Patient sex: M
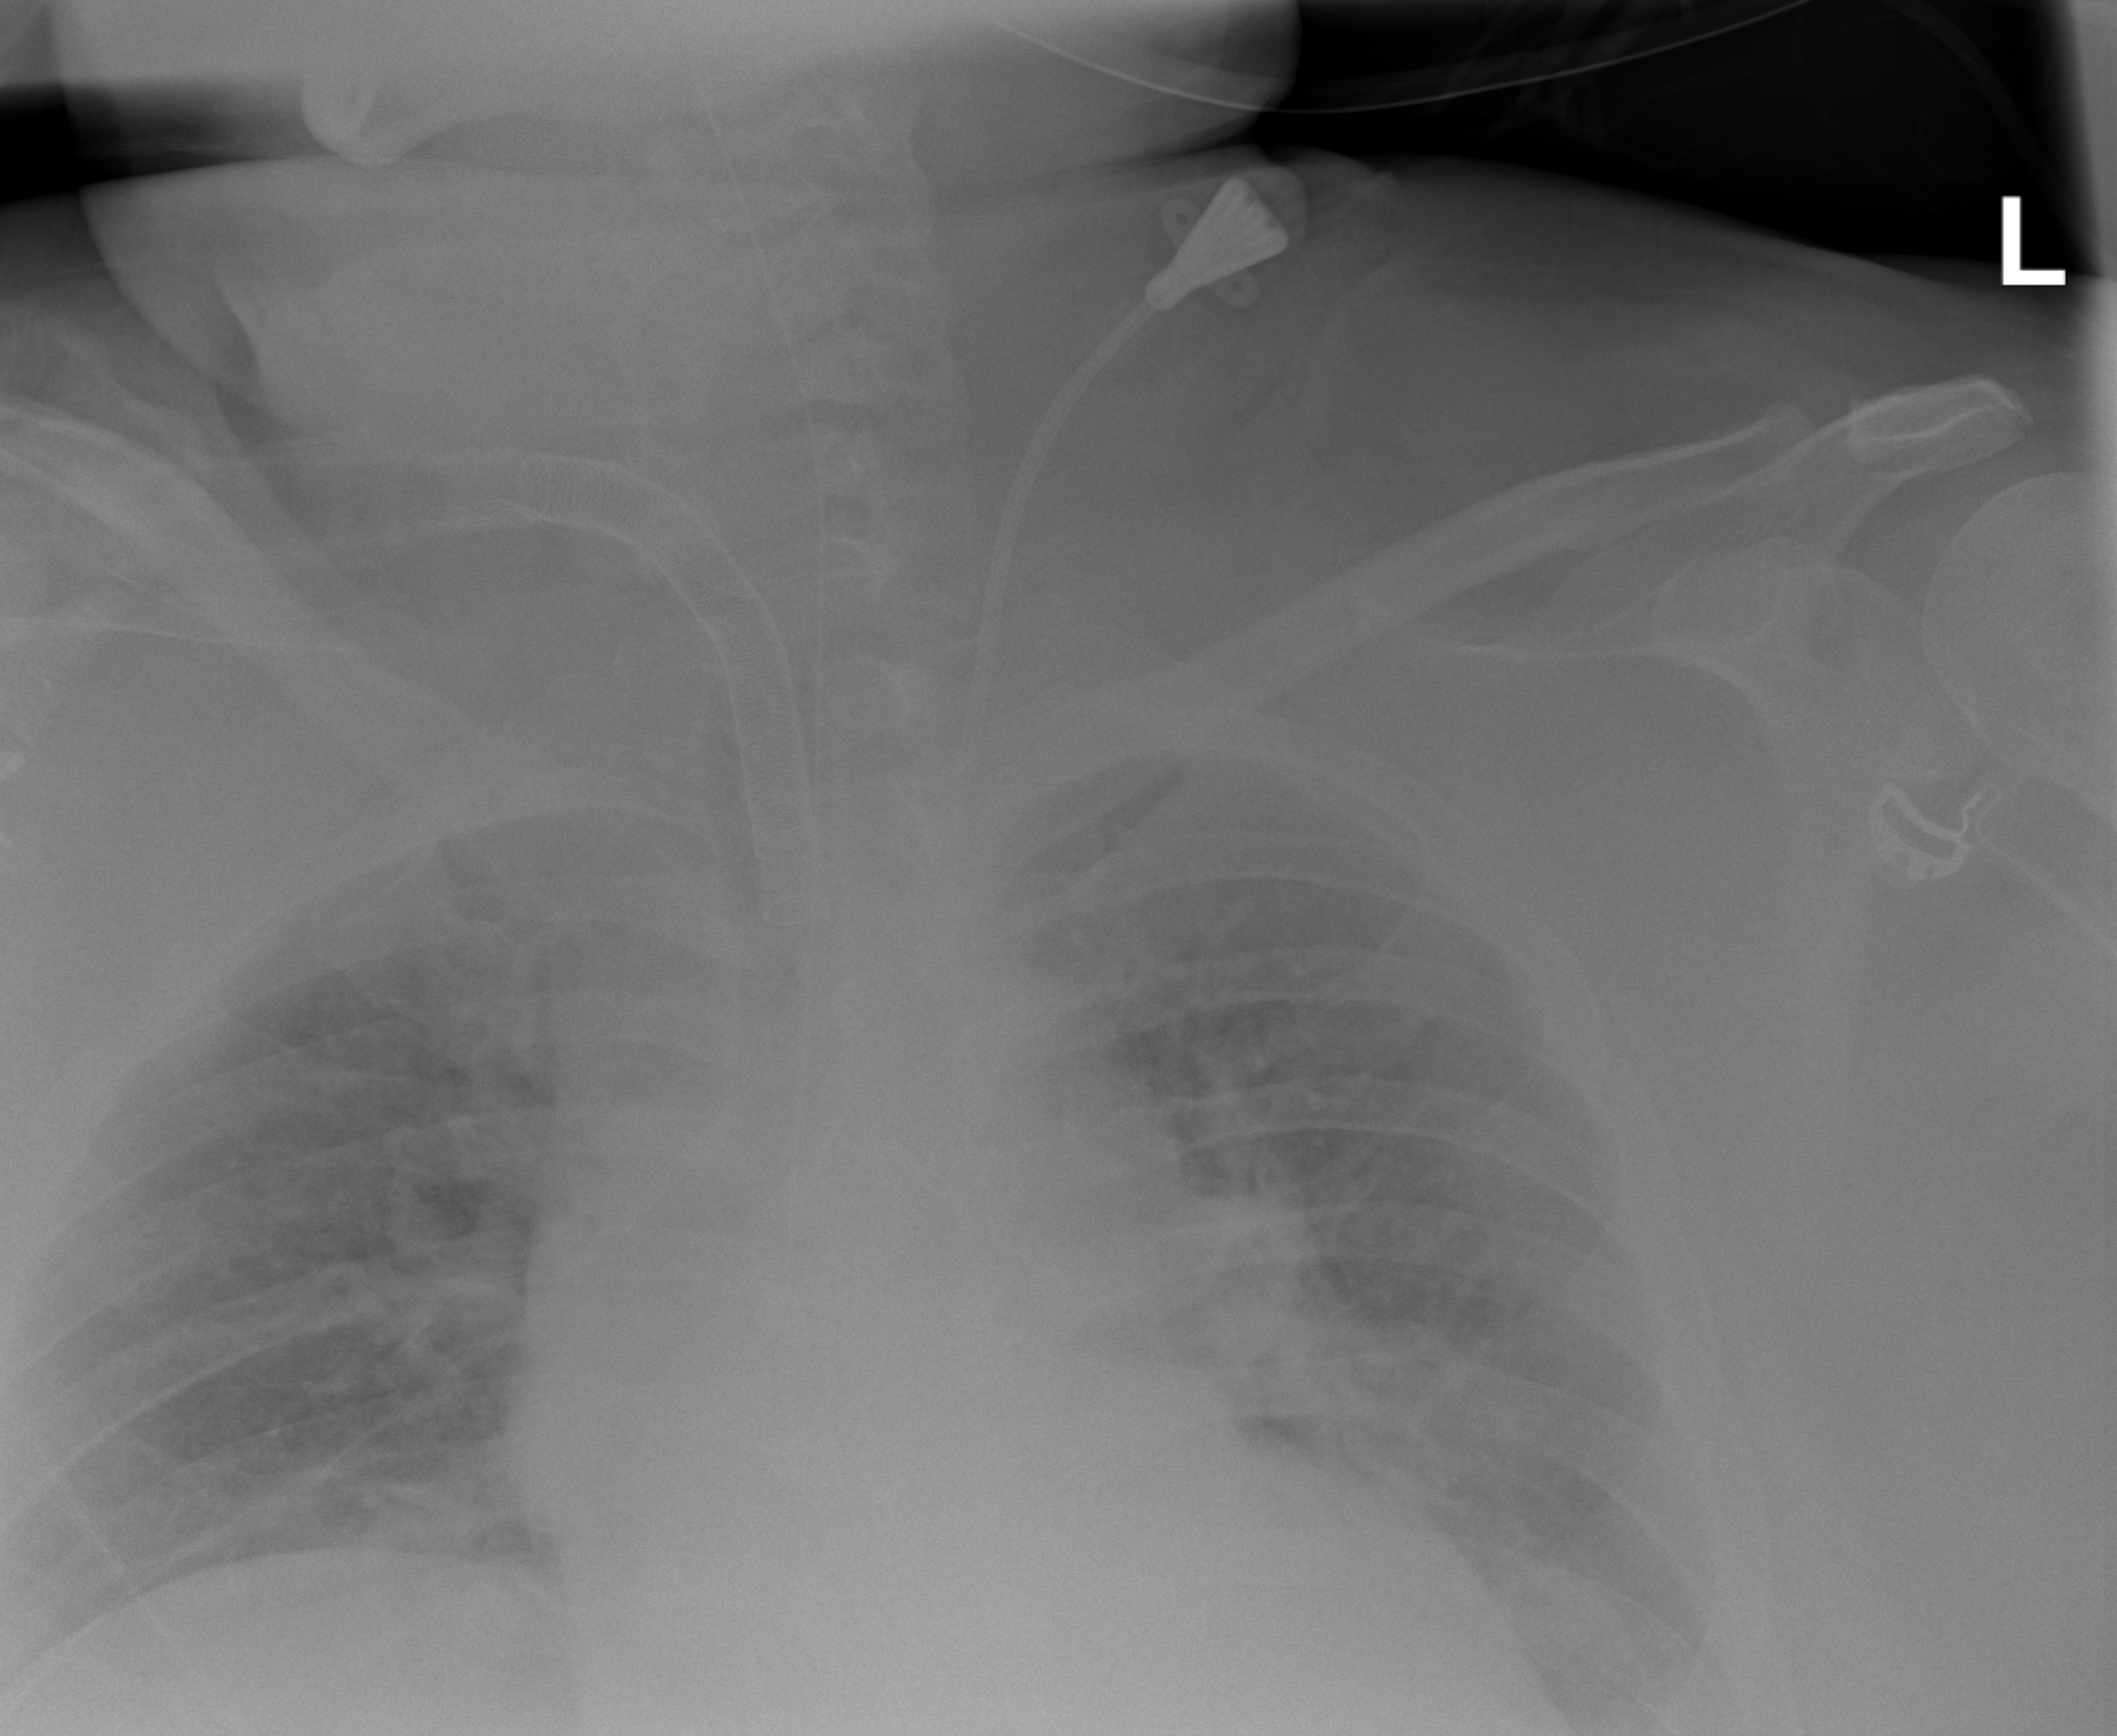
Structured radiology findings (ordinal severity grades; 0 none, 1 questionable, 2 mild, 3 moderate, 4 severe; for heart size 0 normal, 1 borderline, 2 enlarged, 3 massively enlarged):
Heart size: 2
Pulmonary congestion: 2
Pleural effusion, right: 0
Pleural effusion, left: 0
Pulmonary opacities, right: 3
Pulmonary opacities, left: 2
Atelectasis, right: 2
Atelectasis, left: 2